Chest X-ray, PA view. Patient: 38 years old, sex M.
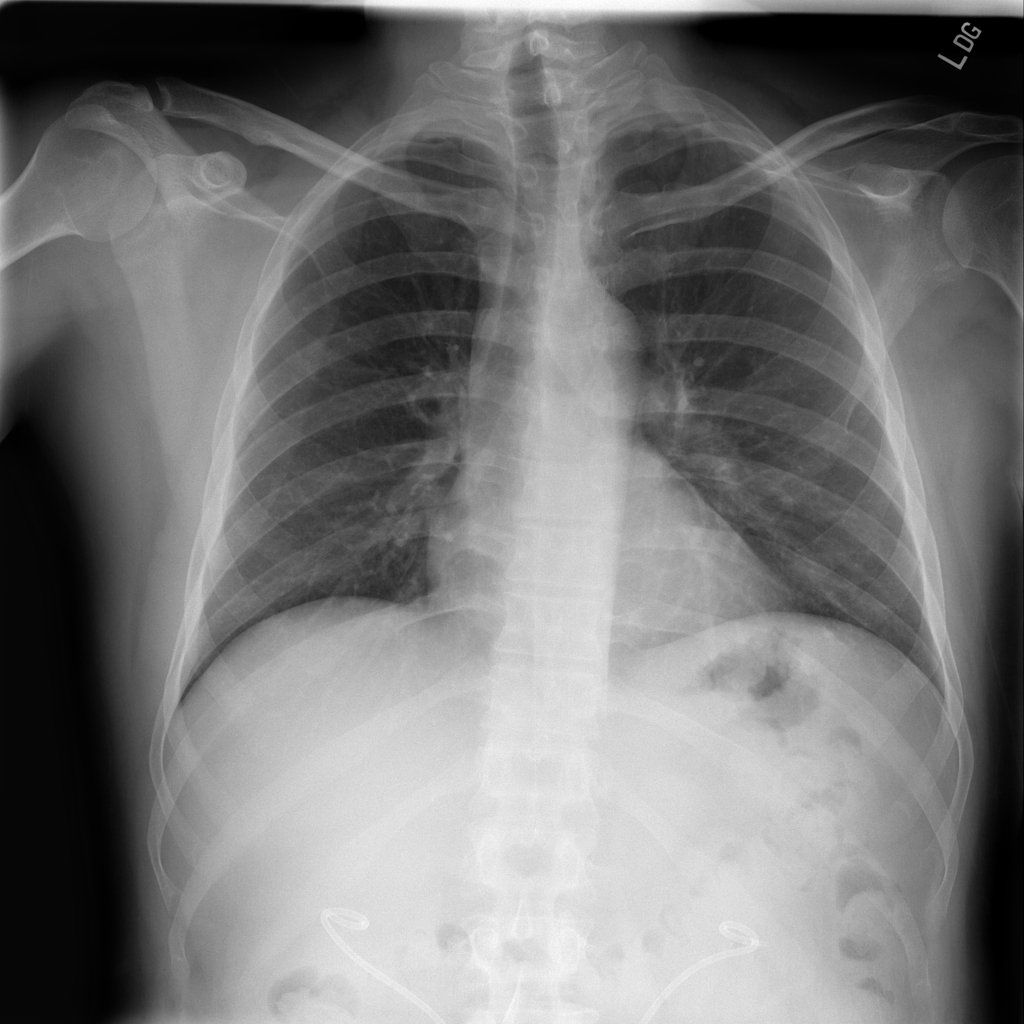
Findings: No Finding